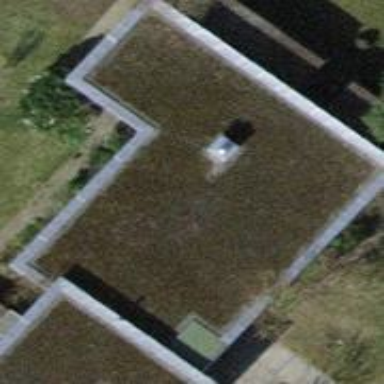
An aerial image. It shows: Terrace building.